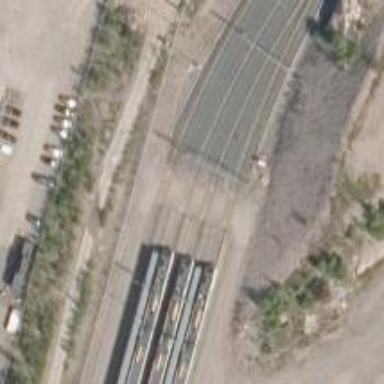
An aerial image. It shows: Railway signal.